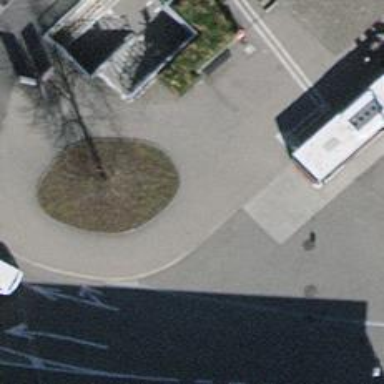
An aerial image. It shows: Platform for public transport on the road.